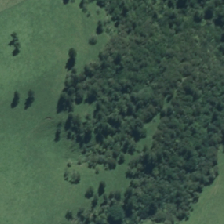
Land cover: broadleaved_indigenous_hardwood